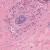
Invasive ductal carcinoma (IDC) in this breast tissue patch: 0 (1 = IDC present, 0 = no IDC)